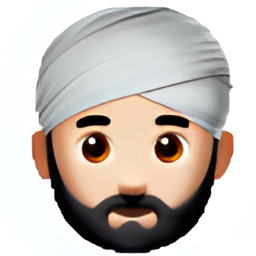
Name: man with turban
Emoji: 👳🏻
Group: People & Body
Sub-group: person-role